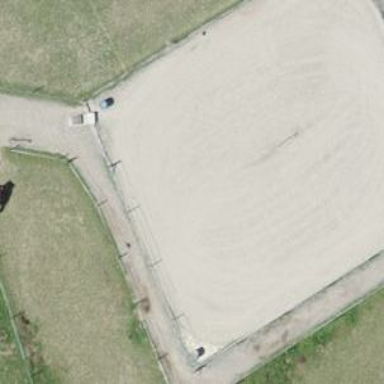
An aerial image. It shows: Equestrian pitch surrounded by fence.